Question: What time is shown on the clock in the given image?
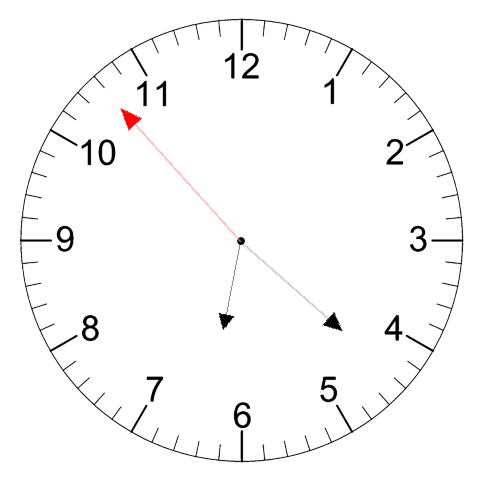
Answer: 06:21:53